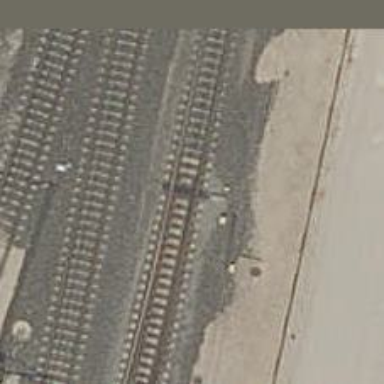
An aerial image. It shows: Electrified rail siding with contact line.